Aerial crown-view tile of a tropical tree (Barro Colorado Island, Panama), acquired 20240918:
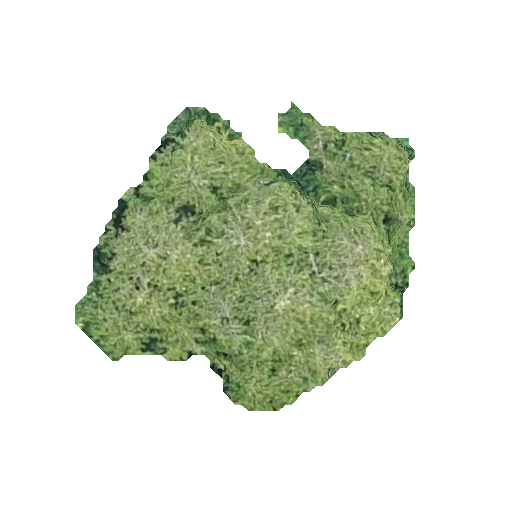
Species: Quararibea stenophylla
GBIF accepted scientific name: Quararibea stenophylla
Crown area: 110.612 m²